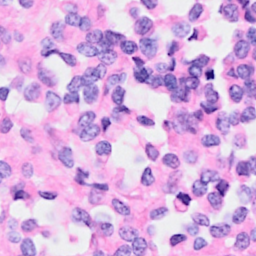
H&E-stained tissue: Breast